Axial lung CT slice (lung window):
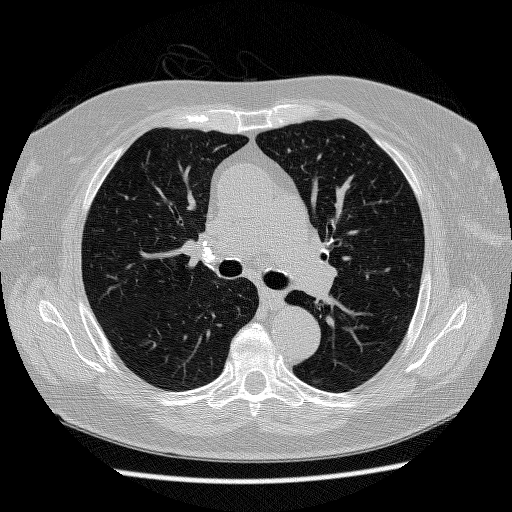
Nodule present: no